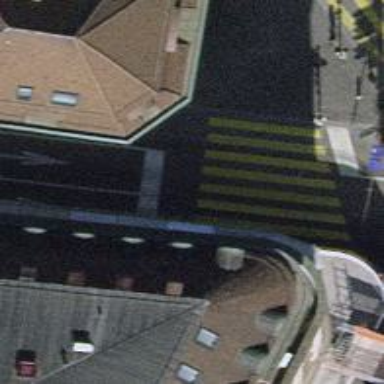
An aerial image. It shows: Road with traffic signals.